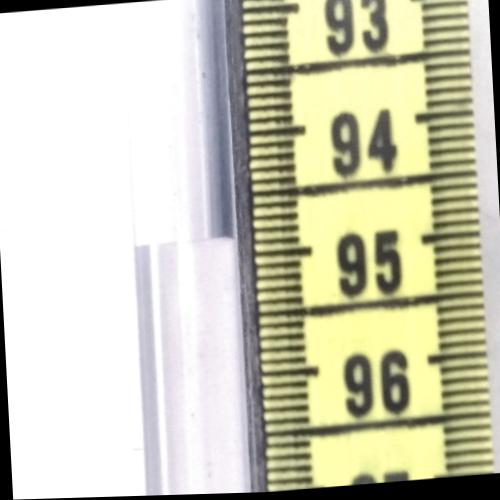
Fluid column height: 94.9 cm